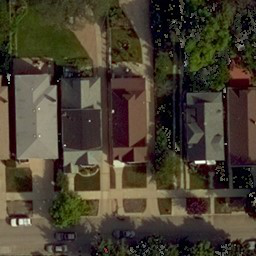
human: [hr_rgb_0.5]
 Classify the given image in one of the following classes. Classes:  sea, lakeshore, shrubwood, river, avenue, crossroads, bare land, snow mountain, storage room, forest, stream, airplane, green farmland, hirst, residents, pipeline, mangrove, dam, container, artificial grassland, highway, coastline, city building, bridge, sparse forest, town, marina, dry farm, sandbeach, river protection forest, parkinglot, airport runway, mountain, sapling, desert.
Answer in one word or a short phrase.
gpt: residents